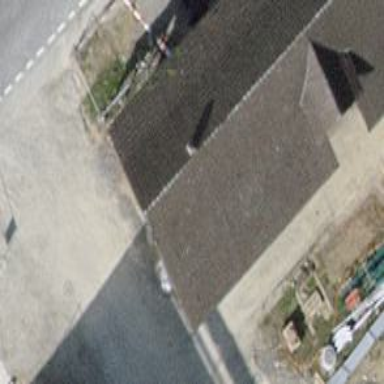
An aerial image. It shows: Recycling container for green waste at the recycling facility.